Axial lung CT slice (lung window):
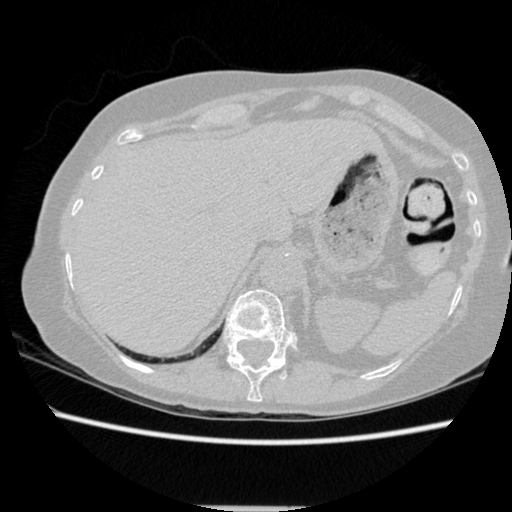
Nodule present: no